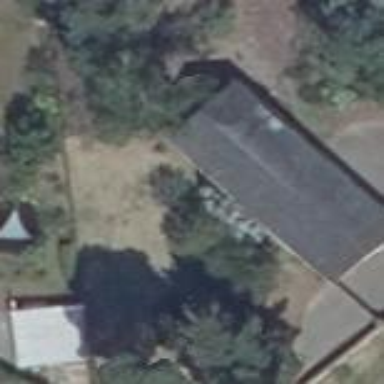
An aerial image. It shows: Shed building.